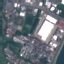
Land use / land cover: Industrial